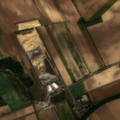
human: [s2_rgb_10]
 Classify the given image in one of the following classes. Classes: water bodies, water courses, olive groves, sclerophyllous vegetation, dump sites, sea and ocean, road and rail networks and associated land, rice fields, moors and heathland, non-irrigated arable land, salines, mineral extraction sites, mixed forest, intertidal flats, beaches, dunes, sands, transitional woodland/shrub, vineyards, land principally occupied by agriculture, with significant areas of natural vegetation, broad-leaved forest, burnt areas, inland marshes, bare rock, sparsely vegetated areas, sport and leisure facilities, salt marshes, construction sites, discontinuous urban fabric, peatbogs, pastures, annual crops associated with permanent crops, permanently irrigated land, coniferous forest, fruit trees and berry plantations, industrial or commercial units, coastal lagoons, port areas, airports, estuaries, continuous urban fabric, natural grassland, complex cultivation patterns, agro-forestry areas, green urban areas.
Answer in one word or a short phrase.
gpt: industrial or commercial units, mineral extraction sites, non-irrigated arable land, land principally occupied by agriculture, with significant areas of natural vegetation